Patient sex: M
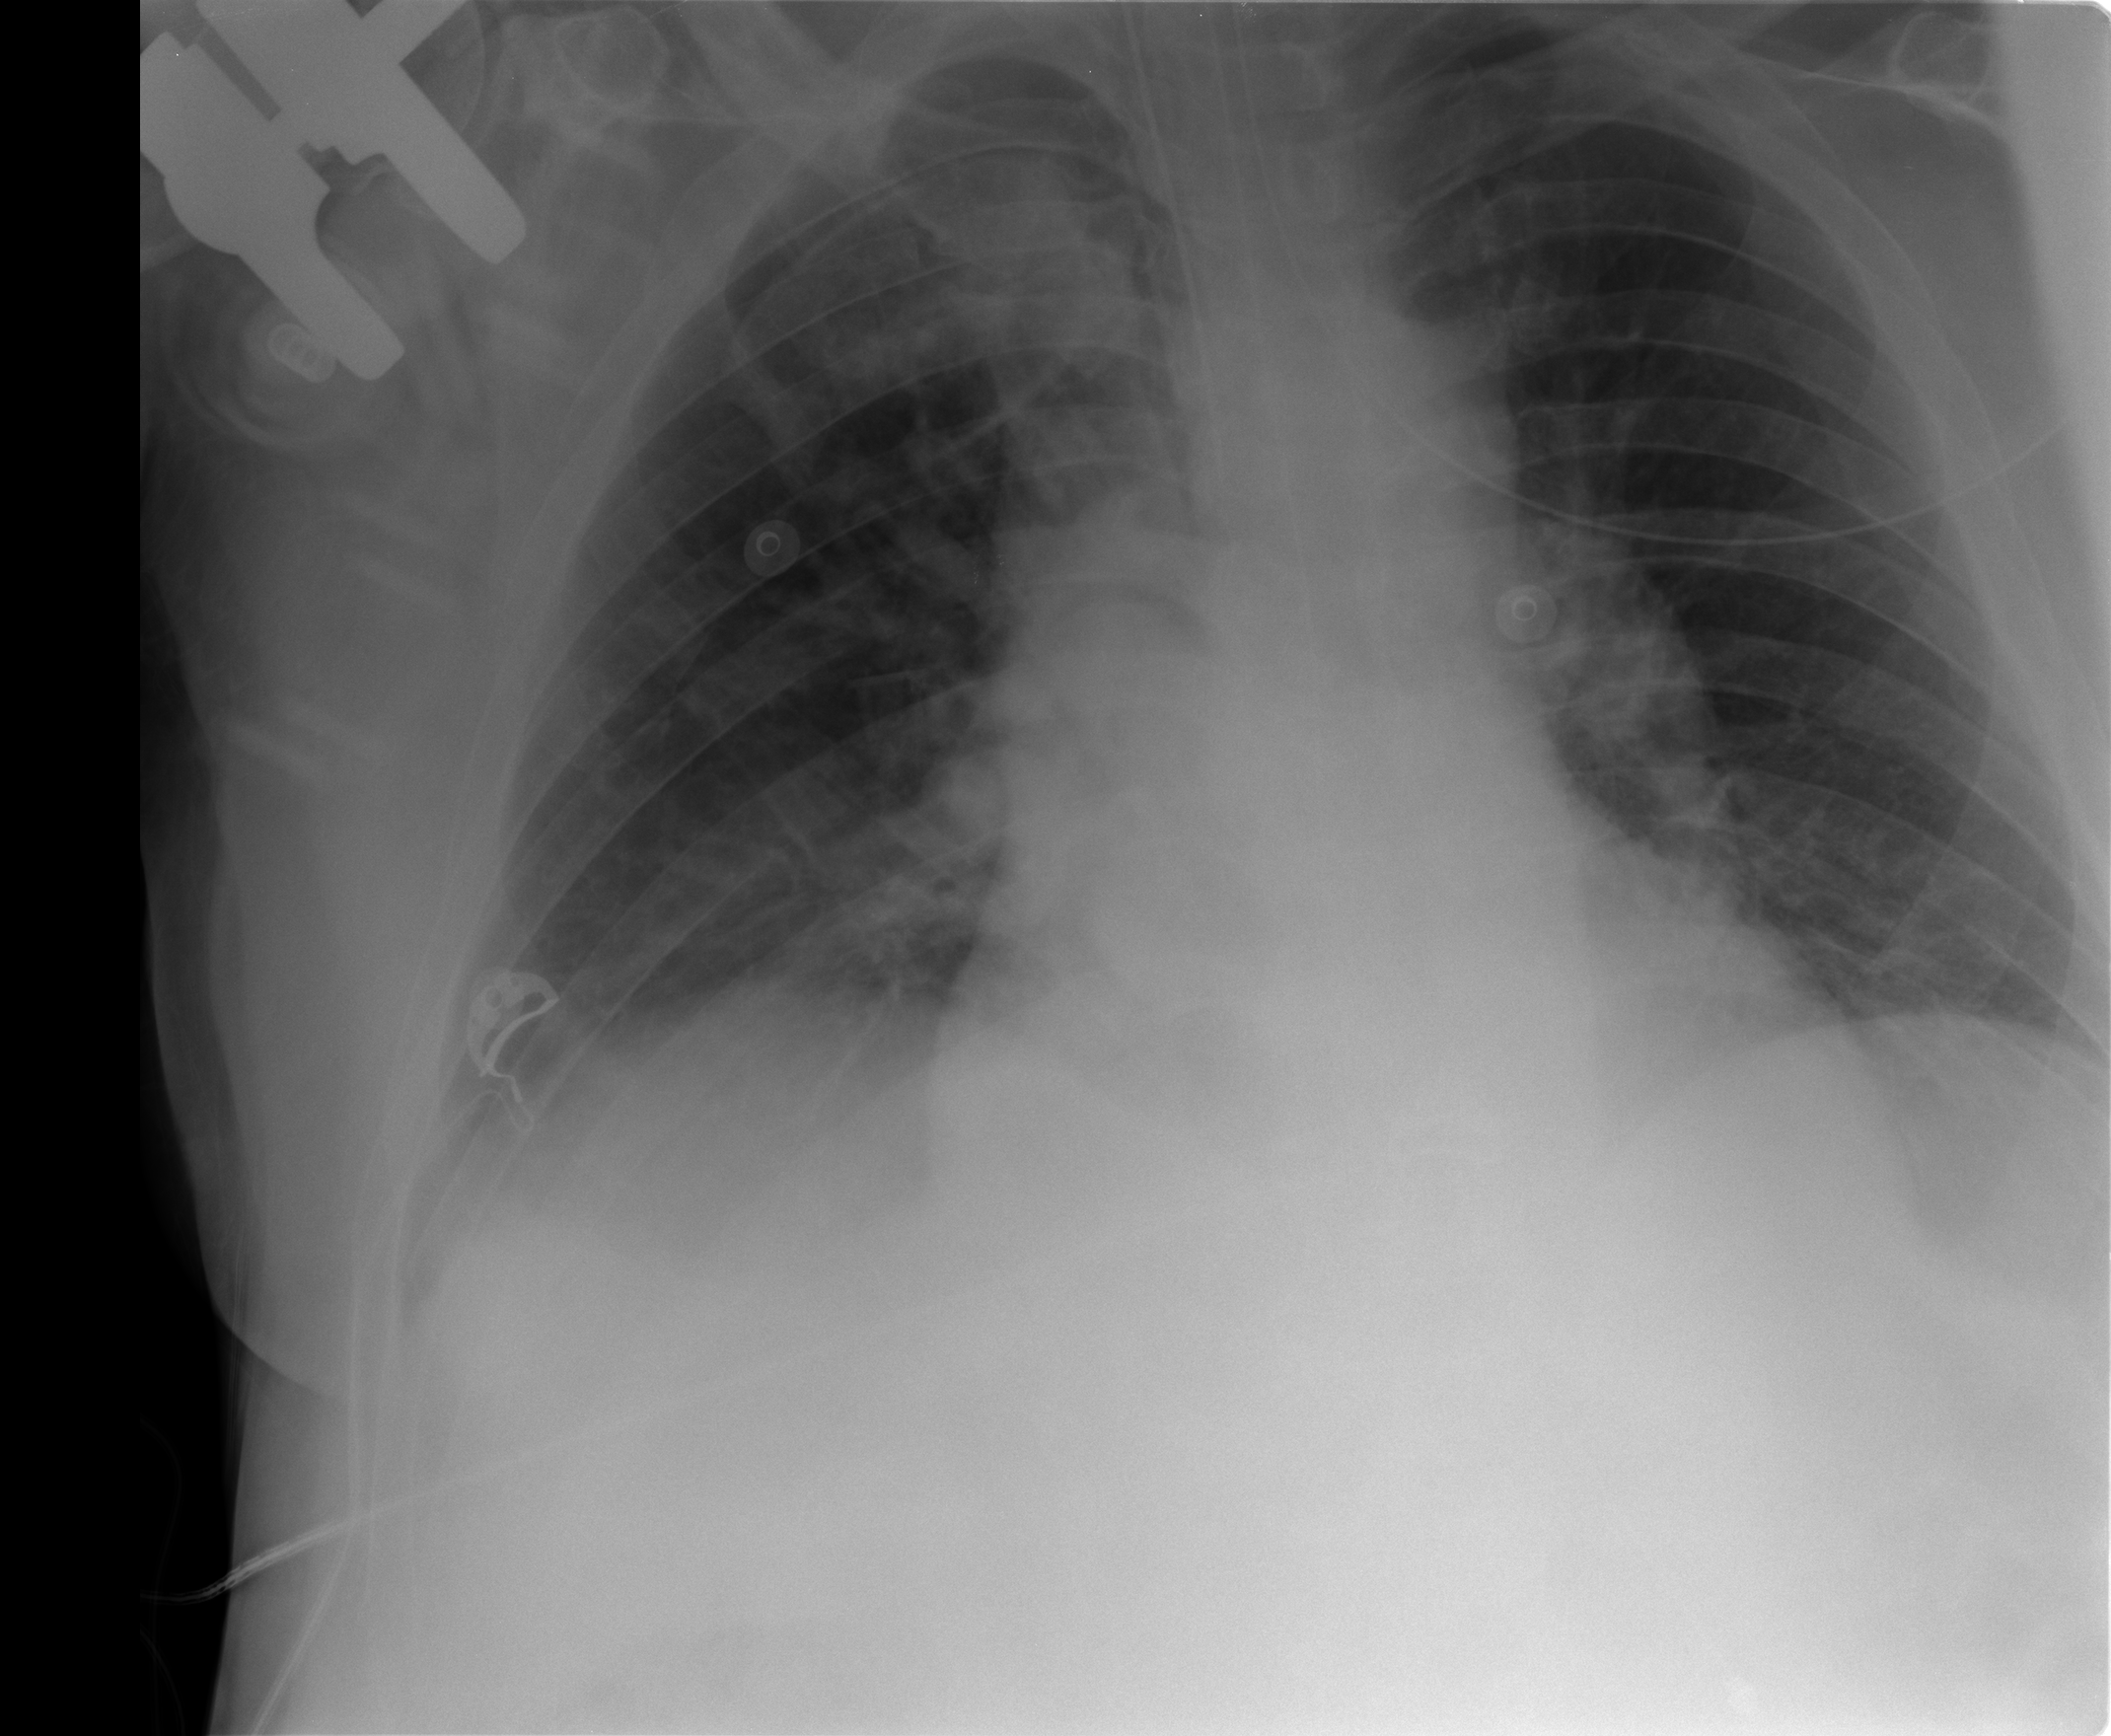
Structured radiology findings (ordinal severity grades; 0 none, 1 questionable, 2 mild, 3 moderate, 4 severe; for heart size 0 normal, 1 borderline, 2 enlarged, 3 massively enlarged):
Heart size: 0
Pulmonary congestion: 1
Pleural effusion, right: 1
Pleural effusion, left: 0
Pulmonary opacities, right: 0
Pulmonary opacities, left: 0
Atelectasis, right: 2
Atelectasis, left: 2